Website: bh-photo
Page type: customer-info-address
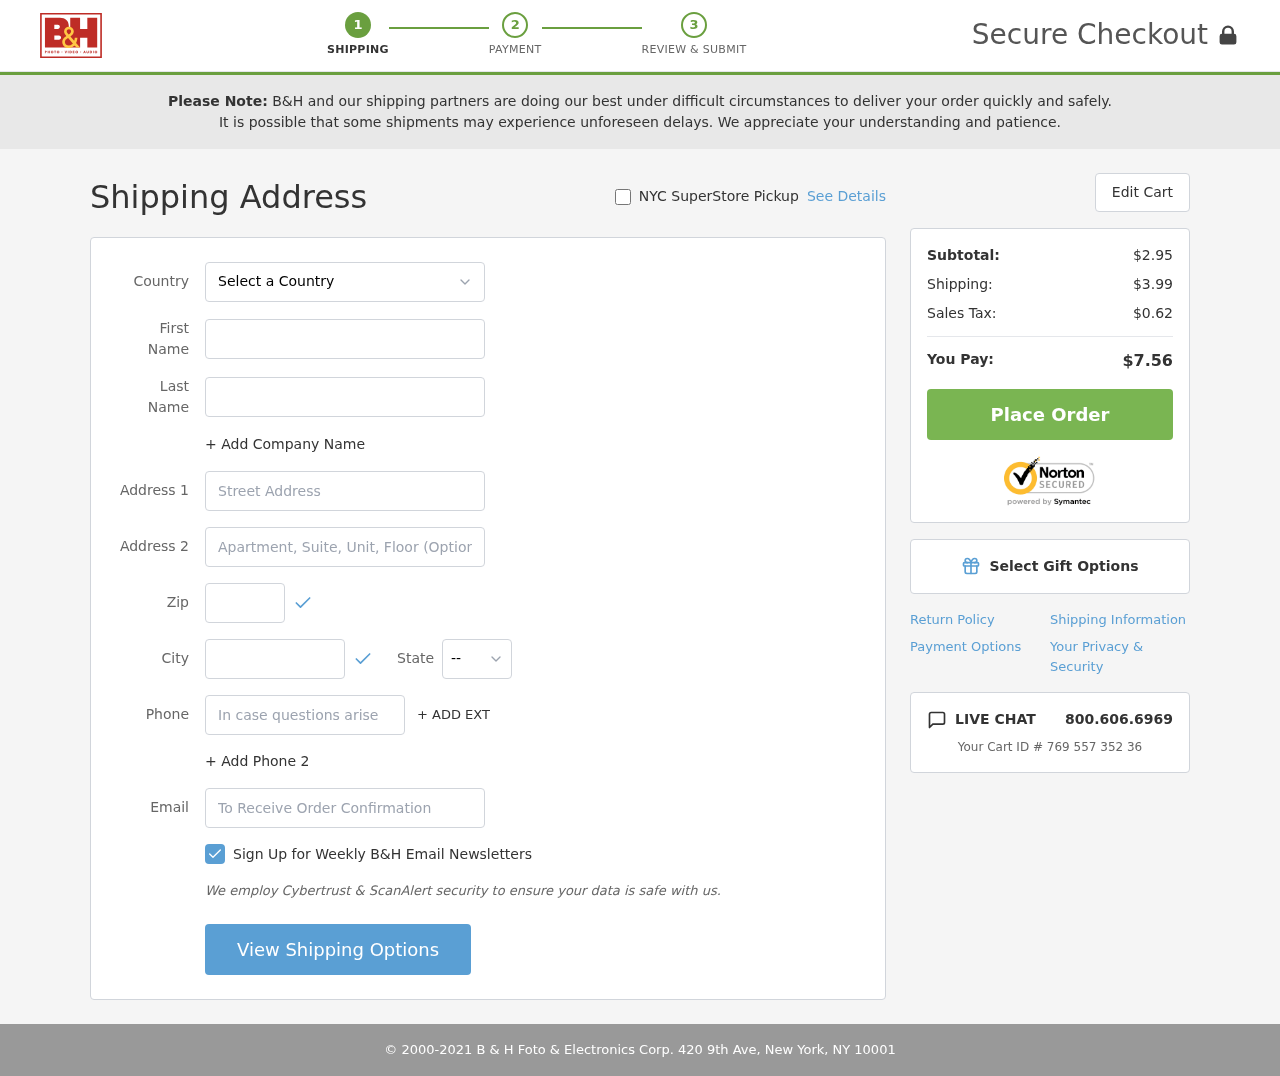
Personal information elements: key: PII_CITY
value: New Grace
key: PII_COUNTRY
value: United States
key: PII_EMAIL
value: bchambers@hotmail.com
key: PII_FIRSTNAME
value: Brandon
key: PII_LASTNAME
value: Chambers
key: PII_PHONE
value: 4607991084
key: PII_POSTCODE
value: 21877
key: PII_STATE_ABBR
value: ND
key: PII_STREET
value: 098 Jenkins Row Apt. 683
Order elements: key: ORDER_SUBTOTAL
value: $2.95
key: ORDER_SHIPPING_COST
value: $3.99
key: ORDER_TAX
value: $0.62
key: ORDER_TOTAL
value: $7.56
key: ORDER_ID
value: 769 557 352 36